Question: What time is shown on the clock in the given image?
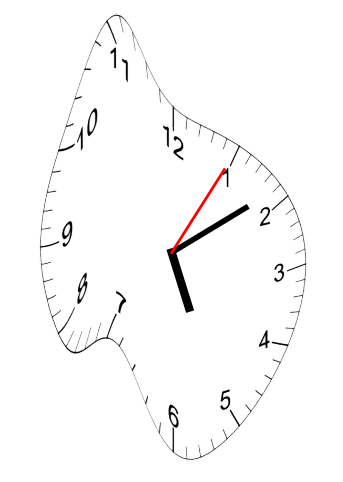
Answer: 05:09:05